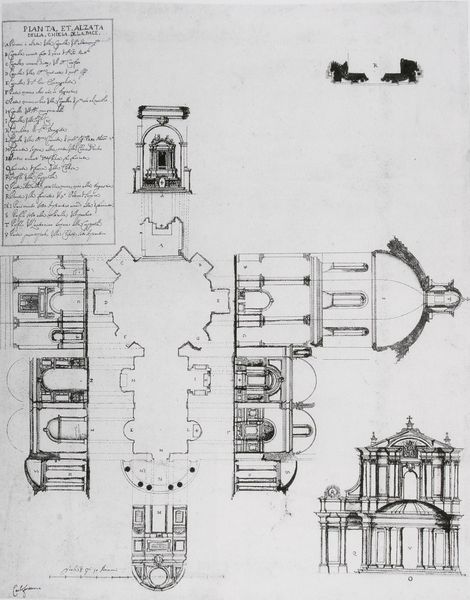
Titel: Pläne und Aufrisse von S. Maria della Pace, Rom
Künstler: Carlo Fontana
Standort: Rom
Institution: Biblioteca Apostolica Vaticana
Schlagwörter: feder, weiß, fenster, grau, laterne, schwarz, skizze, säule, säulen, tür, zeichnung, anlage, gebäude, haus, architektur, barock, kirche, renaissance, kreis, rund, turm, schrift, papier, ansicht, bogen, fassade, italien, risse, giebel, grafik, linien, kuppel, detail, tor, halle, eingang, nische, religion, palast, dom, symmetrisch, schnitt, stich, text, wei0, beschriftung, quer, bleistift, stempel, entwurf, altar, portal, karte, seiten, mittelschiff, kreuze, voluten, architrave, apsis, chor, kapelle, plan, tempel, entwürfe, skizzen, querschnitt, christentum, handschrift, sakralbau, legende, geschoss, abriss, riss, grundriss, aufriss, nischen, zeichnungen, etage, bauzeichnung, bauplan, petersdom, vorraum, zentralbau, zentralraum, latein, vorhalle, schnitte, apsiden, saalkirche, kapellen, bogenfenster, längsschiff, konchen, tambour, fasade, seitenriss, ansichten, kiche, grundris, italienisch, saalraum, kuppek, index, galerei, tex, handschrft, katedrale, e, aufrisser, längsraum, schntt